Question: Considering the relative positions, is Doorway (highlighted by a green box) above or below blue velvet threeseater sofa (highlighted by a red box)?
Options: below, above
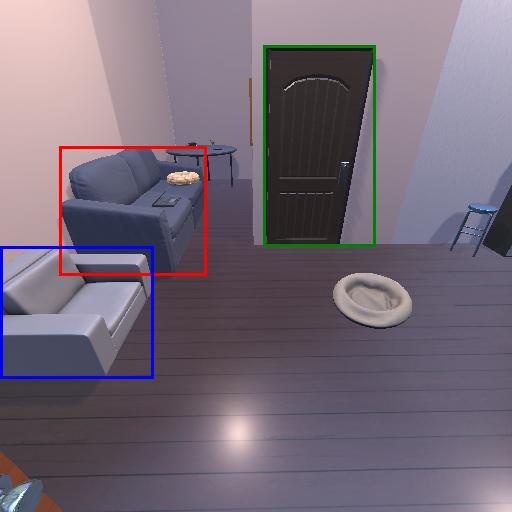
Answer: below